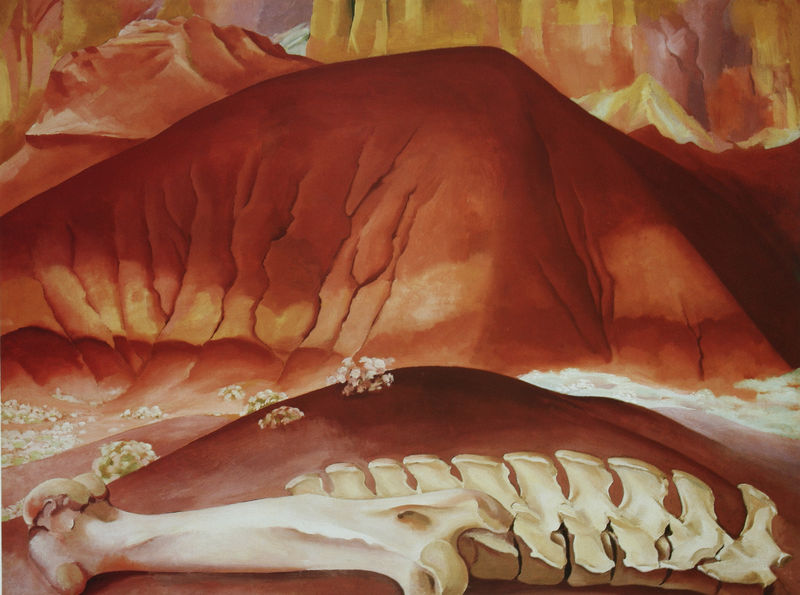
Titel: Red Hills and Bones
Künstler: Georgia O'Keeffe
Standort: Philadelphia (Pennsylvania)
Institution: Philadelphia Museum of Art
Schlagwörter: berg, weiß, gelb, landschaft, sand, ufer, blumen, braun, hintergrund, orange, rücken, schwarz, vordergrund, rot, beige, falten, tod, hügel, büsche, tal, strand, abstrakt, berge, düne, fels, gebirge, modern, wüste, schlucht, schaum, knochen, fugen, wirbel, wirbelsäule, schluchten, skelett, rotbraun, gerippe, utopie, hüftknochen, verhungert, schenkelknochen, grand canion